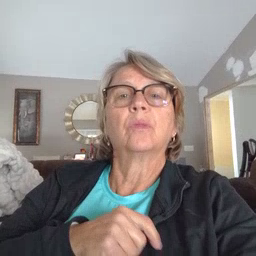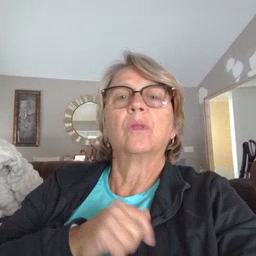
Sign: tooth